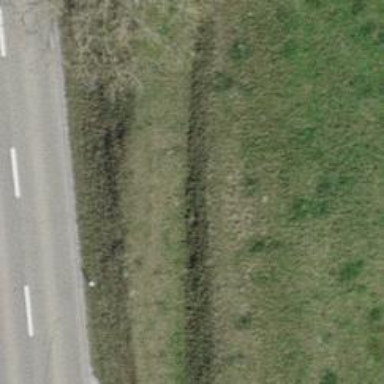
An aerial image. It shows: Grassy track with grade 5 track type.